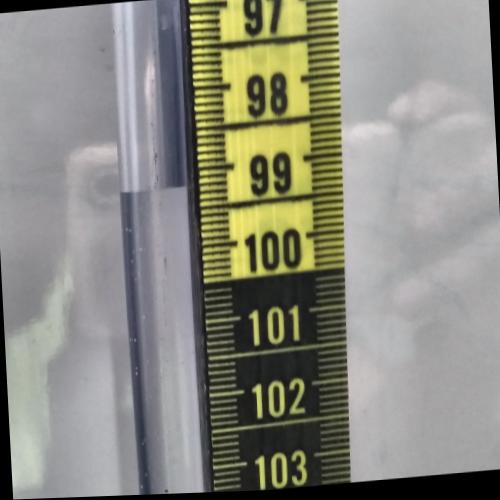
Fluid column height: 99.2 cm